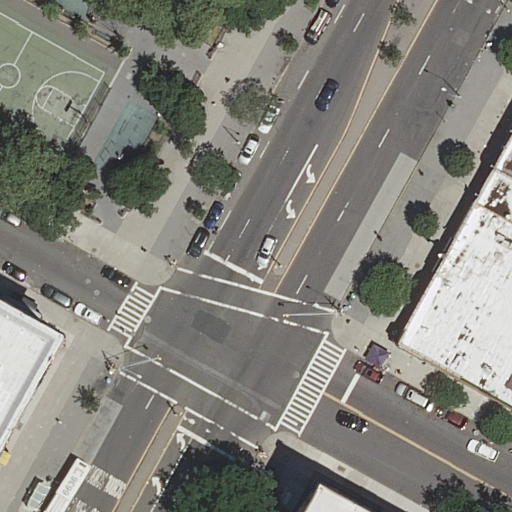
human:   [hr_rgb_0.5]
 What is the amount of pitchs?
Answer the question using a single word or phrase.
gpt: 1

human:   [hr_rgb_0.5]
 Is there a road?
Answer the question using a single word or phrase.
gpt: yes

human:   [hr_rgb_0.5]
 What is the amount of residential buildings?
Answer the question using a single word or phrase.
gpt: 3

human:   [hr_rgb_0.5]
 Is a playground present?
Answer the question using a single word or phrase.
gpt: yes

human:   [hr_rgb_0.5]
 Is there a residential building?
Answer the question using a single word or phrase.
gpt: yes

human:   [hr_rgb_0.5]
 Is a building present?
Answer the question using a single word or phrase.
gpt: yes

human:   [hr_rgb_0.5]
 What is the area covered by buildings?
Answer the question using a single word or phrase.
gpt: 3410m2

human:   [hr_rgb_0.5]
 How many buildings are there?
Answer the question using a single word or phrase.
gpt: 3

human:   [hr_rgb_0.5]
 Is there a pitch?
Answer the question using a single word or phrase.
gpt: yes

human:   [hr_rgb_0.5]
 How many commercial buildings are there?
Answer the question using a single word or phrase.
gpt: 0

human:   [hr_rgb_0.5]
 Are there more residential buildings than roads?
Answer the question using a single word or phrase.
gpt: no

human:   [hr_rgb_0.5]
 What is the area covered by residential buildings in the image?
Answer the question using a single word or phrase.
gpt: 3410m2

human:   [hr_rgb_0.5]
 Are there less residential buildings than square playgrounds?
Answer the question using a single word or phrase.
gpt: no

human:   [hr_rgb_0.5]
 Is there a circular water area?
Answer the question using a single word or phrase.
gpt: no

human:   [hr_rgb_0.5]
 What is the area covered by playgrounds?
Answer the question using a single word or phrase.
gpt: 1589m2

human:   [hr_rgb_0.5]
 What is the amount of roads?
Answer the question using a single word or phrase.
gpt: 8

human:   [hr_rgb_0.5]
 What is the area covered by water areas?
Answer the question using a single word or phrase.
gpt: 0m2

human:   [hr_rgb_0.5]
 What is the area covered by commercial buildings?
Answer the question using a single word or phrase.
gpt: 0m2

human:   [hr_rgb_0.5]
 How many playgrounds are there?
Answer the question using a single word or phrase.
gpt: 1

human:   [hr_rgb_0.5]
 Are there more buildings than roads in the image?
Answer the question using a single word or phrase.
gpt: no

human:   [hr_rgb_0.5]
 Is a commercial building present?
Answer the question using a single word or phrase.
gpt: no

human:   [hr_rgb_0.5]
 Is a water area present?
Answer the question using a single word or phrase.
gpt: no

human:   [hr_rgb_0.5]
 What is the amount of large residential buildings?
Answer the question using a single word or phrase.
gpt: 2

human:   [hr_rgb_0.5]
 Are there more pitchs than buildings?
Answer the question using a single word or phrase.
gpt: no

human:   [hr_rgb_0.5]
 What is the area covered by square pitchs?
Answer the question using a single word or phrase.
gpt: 0m2

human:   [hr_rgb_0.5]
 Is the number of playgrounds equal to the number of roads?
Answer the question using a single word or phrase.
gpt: no

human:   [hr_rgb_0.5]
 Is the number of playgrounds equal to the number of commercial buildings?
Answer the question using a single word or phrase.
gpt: no

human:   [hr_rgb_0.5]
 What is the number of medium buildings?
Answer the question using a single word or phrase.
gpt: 0

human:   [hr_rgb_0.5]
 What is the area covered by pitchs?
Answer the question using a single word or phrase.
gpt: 369m2

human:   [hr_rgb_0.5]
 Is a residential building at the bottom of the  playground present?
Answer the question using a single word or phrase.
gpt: yes

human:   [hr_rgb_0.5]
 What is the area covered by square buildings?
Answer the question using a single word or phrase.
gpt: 0m2

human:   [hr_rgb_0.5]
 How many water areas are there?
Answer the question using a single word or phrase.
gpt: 0

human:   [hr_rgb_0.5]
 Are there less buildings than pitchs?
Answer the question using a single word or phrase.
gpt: no

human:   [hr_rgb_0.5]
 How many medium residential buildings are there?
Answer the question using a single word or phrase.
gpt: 0

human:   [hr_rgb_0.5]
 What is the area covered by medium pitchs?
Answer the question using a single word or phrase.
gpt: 369m2

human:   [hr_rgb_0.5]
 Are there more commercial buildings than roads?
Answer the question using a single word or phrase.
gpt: no

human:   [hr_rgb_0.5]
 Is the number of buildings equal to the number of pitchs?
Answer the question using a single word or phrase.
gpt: no

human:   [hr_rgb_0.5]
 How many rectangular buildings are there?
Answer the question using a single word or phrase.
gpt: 2

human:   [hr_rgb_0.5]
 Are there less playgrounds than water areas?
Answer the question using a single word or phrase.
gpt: no

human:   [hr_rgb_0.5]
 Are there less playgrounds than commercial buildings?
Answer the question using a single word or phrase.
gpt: no

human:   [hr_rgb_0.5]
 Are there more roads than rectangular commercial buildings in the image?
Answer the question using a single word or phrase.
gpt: yes

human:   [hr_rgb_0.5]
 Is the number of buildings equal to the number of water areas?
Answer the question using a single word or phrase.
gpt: no

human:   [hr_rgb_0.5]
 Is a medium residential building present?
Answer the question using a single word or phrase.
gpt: no

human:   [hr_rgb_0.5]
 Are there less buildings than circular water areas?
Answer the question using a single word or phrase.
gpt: no

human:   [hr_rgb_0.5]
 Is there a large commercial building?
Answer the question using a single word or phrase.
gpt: no

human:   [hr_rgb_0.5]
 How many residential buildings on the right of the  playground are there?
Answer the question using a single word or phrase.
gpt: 2

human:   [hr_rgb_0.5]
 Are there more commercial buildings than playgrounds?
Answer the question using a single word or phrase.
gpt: no

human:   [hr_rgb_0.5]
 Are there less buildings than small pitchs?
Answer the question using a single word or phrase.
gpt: no

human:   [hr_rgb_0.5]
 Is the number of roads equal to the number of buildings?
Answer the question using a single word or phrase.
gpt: no

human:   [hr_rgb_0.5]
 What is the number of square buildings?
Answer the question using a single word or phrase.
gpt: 0

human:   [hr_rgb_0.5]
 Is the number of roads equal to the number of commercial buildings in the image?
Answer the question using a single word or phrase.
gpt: no

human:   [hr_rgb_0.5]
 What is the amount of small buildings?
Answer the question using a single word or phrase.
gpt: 1

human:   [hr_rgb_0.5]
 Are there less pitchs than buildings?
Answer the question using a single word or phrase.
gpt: yes

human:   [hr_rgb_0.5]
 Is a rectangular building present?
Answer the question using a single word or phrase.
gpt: yes

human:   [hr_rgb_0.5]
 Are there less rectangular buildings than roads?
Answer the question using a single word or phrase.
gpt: yes

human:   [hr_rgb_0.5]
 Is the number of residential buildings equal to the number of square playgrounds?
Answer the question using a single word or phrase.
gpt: no

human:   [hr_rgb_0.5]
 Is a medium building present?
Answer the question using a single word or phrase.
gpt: no

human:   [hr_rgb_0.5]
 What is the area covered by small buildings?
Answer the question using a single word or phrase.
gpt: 0m2

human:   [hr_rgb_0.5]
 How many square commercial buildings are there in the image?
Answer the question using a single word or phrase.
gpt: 0

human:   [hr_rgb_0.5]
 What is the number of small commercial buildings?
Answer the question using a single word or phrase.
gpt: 0

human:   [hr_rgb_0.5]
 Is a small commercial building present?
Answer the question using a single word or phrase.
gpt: no

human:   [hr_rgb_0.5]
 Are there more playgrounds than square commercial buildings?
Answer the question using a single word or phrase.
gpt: yes

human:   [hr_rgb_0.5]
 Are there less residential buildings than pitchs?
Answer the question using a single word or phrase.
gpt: no

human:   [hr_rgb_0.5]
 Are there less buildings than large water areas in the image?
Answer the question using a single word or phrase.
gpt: no